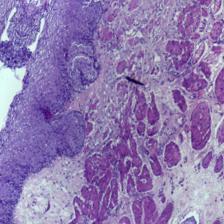
Diagnosis: Normal